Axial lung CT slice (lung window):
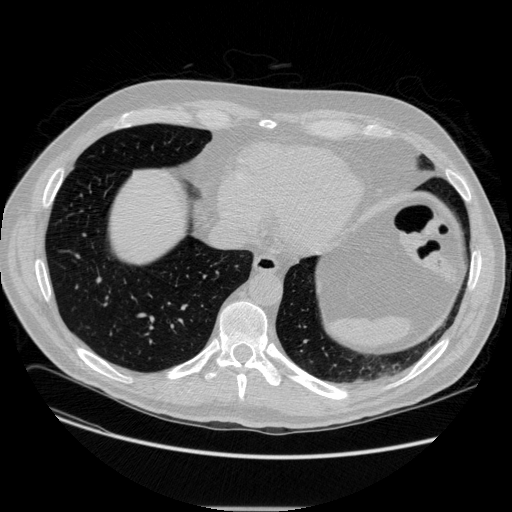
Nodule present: no